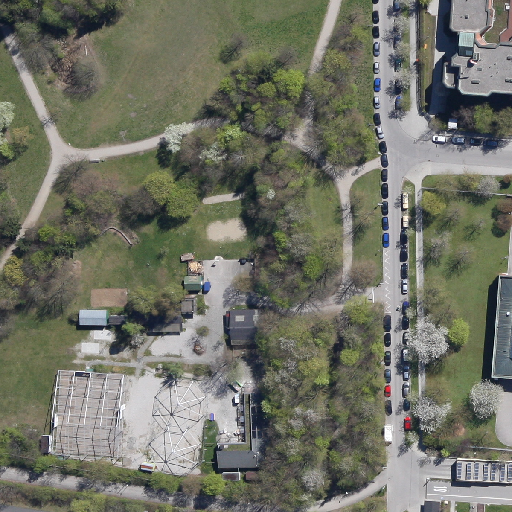
Referring expression: sidewalk along with tree